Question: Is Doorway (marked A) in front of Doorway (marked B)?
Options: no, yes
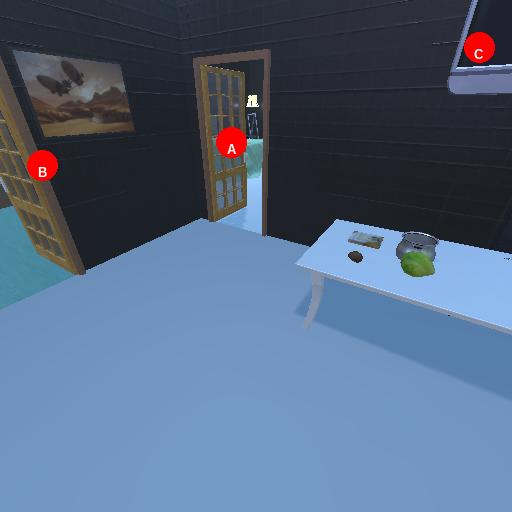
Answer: no